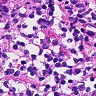
Metastatic tissue present: no